Field crop: maize
Growth stage: 2
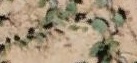
Species: convolvulus